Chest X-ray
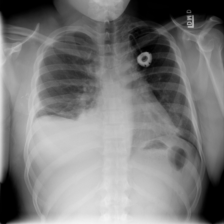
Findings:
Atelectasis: negative
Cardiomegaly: negative
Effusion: negative
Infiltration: negative
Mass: negative
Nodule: negative
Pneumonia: negative
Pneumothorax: negative
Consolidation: negative
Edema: negative
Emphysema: negative
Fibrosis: negative
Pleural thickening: negative
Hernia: negative